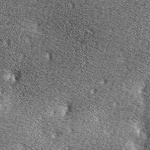
Label: change